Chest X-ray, PA view. Patient: 33 years old, sex M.
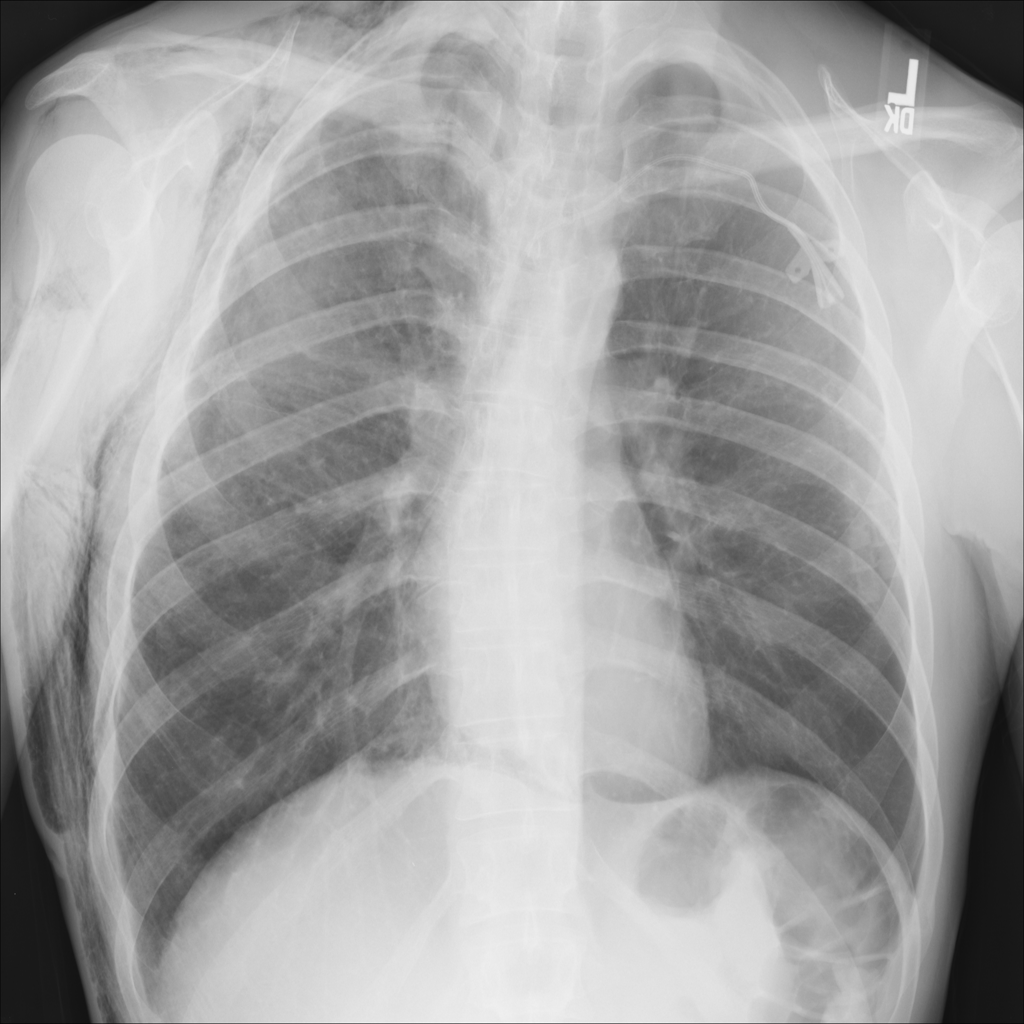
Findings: Emphysema, Pneumothorax